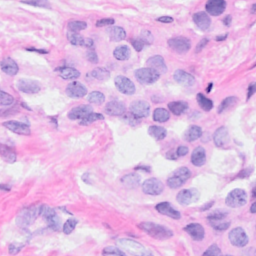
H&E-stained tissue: Breast